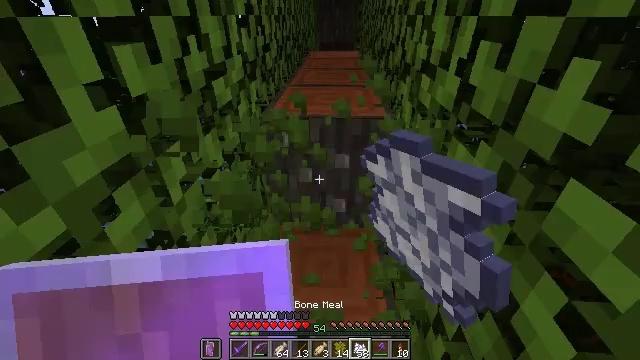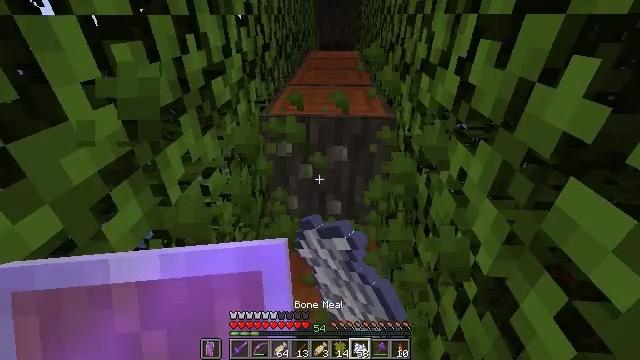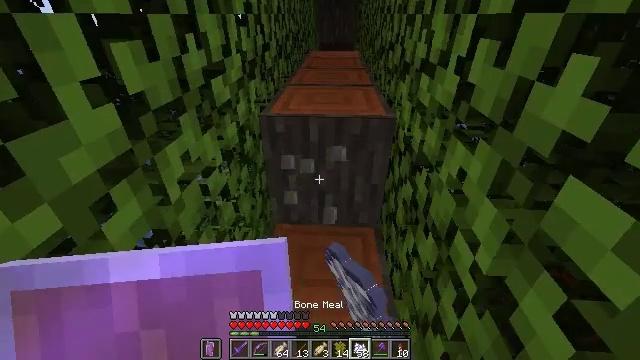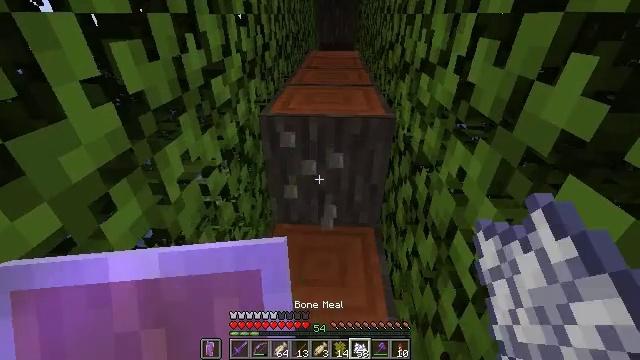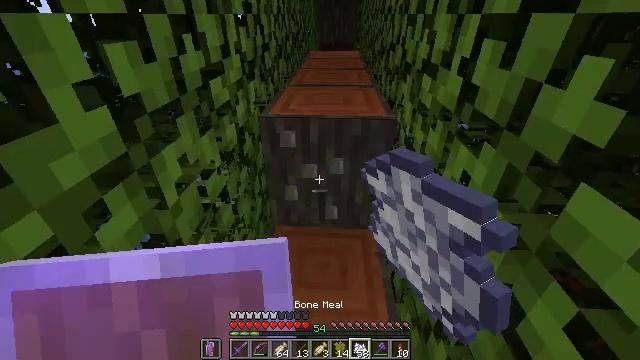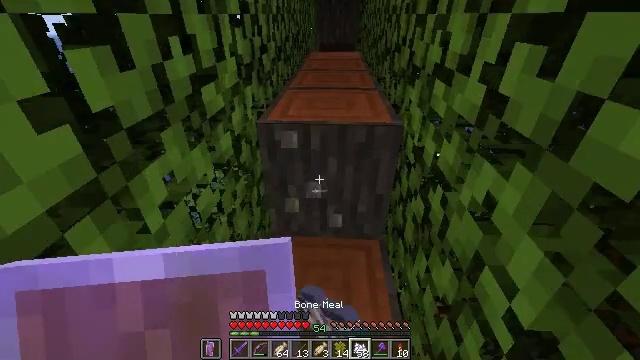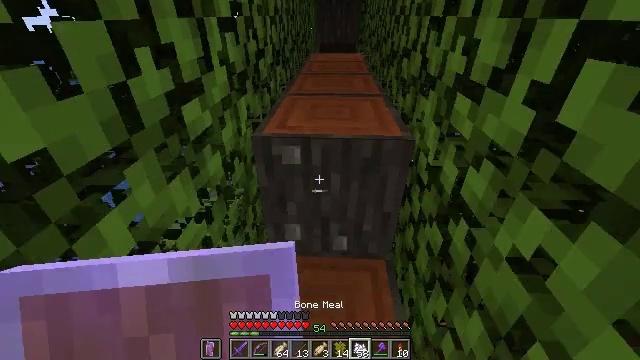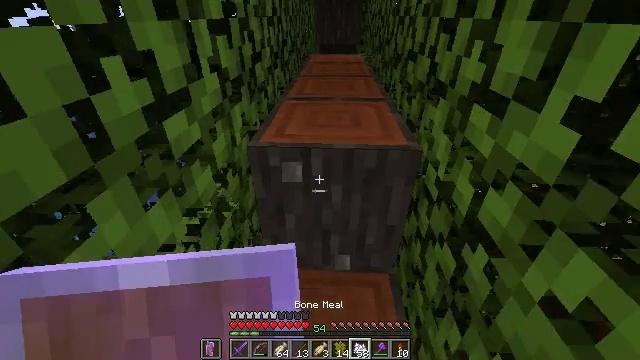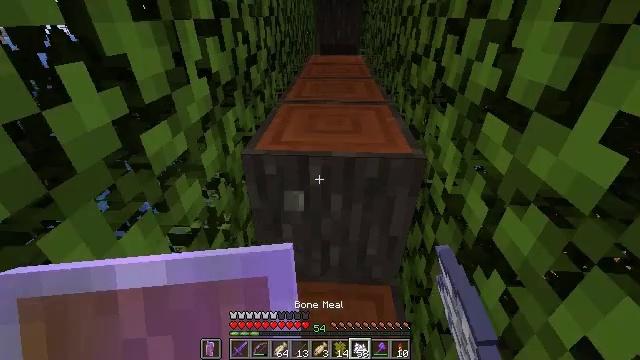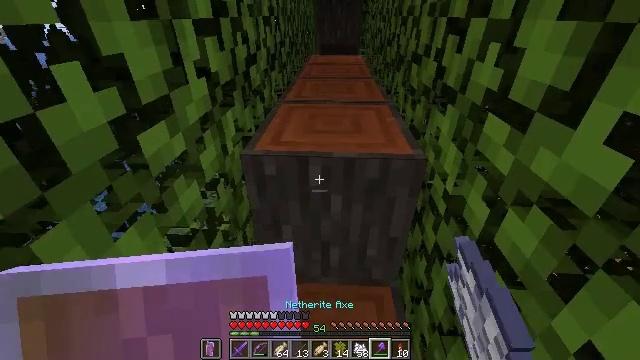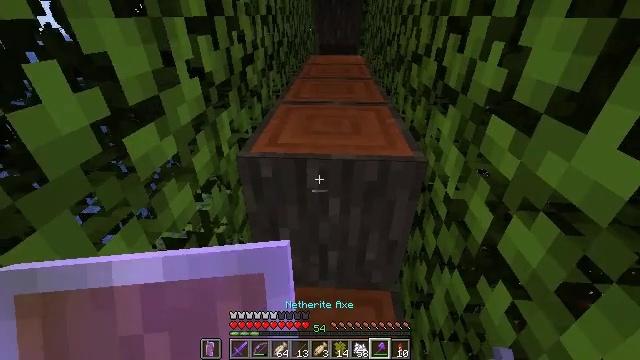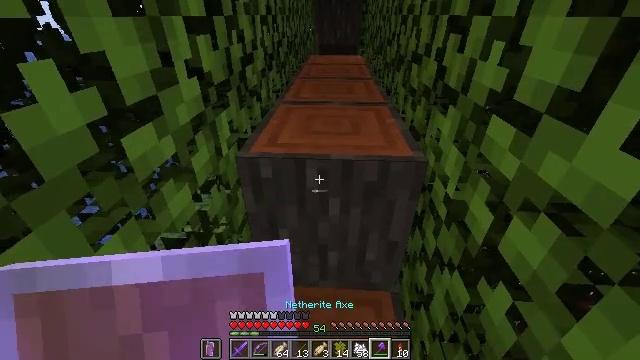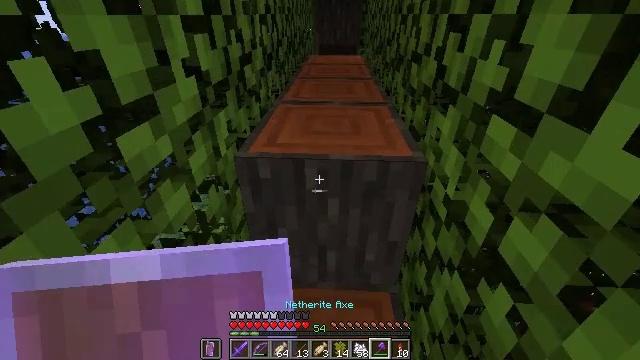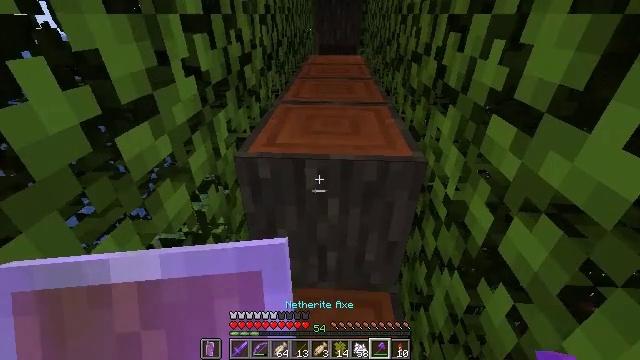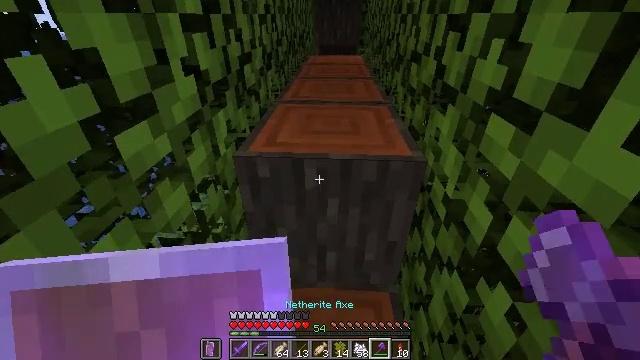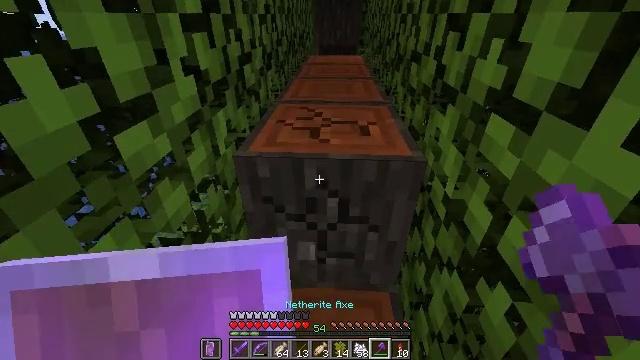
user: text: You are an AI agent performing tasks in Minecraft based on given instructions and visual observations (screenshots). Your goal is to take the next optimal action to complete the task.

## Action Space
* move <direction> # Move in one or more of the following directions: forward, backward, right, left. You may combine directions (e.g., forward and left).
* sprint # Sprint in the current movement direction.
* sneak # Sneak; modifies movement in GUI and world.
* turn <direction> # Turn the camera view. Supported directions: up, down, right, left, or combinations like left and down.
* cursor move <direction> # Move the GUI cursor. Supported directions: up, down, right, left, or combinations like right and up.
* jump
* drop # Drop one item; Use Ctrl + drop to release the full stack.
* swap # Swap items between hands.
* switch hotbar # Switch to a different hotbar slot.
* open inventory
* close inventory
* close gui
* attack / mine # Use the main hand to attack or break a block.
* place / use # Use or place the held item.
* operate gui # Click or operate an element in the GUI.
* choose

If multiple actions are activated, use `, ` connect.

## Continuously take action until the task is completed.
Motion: motion action
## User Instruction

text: Harvest the acacia log from the forest.
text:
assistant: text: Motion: attack / mine
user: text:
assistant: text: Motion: attack / mine
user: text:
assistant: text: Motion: attack / mine
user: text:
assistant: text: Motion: move forward
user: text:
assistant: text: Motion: move forward
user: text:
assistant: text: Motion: move forward
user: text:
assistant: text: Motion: no_op
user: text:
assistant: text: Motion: no_op
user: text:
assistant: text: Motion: no_op
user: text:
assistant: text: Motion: no_op
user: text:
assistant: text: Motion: no_op
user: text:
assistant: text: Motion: no_op
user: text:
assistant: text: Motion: no_op
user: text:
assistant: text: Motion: no_op
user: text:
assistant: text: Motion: attack / mine
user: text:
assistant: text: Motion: move forward, attack / mine
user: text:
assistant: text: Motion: move forward, attack / mine
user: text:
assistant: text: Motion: move forward, attack / mine
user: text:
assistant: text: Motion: move forward, attack / mine
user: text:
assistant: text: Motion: move forward, attack / mine
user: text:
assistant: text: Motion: attack / mine
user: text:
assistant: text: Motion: attack / mine
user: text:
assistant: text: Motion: attack / mine
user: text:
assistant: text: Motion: move forward, attack / mine
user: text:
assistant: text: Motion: move forward, attack / mine
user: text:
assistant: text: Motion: move forward, attack / mine
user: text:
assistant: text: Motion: move forward, turn up, attack / mine
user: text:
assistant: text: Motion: move forward, turn right and up, attack / mine
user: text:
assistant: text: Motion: move forward, turn right and up, attack / mine
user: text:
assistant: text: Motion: move forward, attack / mine